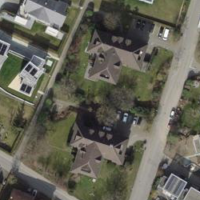
EUNIS habitat code: 54
Species observed at this site:
Sarracenia purpurea